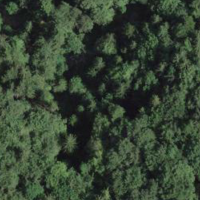
EUNIS habitat code: 44
Species observed at this site:
Cardamine heptaphylla